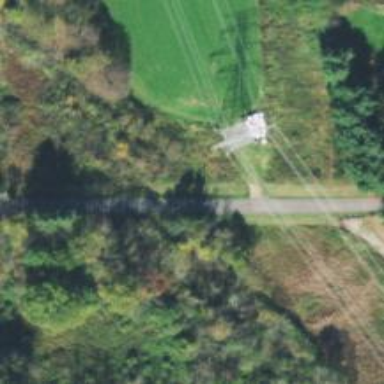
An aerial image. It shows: Lattice structure tower used for power transmission.